Question: I'm trying to draw a circle with UIBezierPath and add a stork animation to circle like this:

I don't know how to build this with UIBezierPath because I'm new to Swift. I tried some code on some question on stack overflow but no luck.
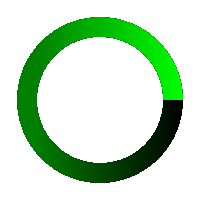
Answer: You can use this link as a reference.
<URL>
Take one image with same gradient
<URL>
and rotate that image. You will get what you want.